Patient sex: M
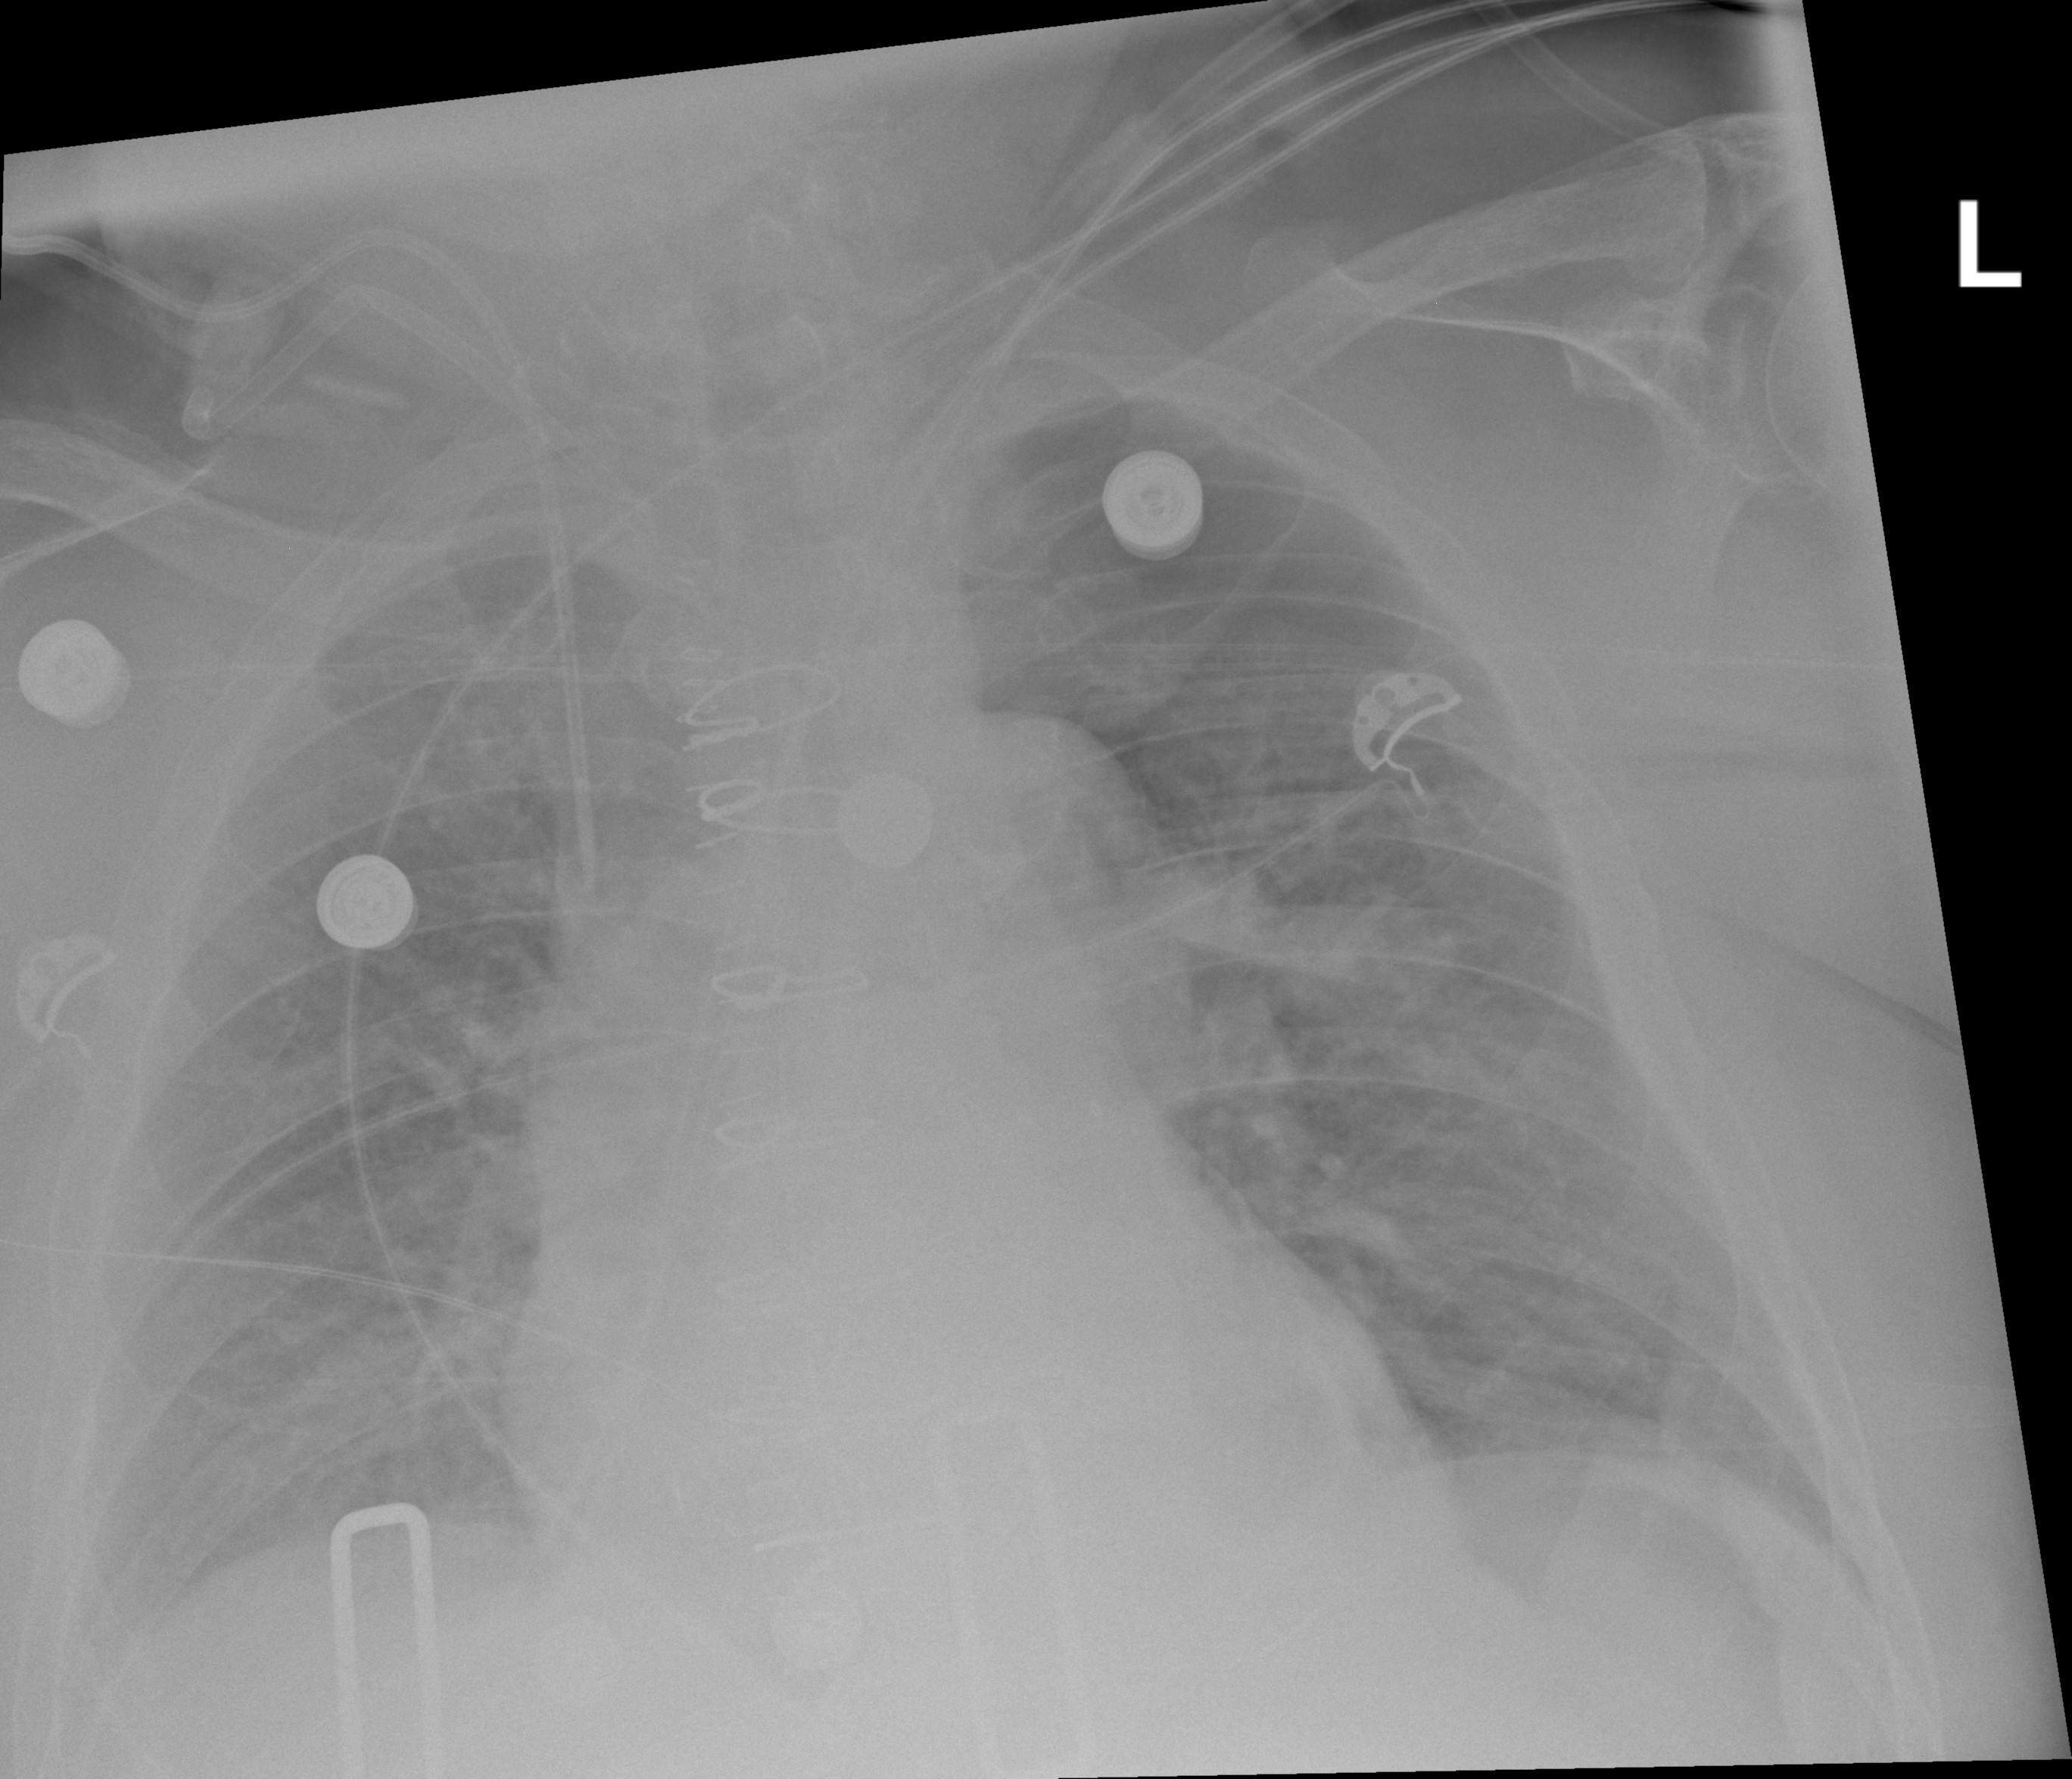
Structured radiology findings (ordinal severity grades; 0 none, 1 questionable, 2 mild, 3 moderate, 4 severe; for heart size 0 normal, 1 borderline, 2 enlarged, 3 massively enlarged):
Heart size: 1
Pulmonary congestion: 0
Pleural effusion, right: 0
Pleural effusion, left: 2
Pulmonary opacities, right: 3
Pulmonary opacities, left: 0
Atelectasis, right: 3
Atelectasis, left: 0